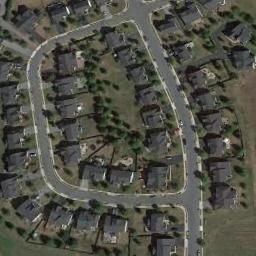
Label: residential